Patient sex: M
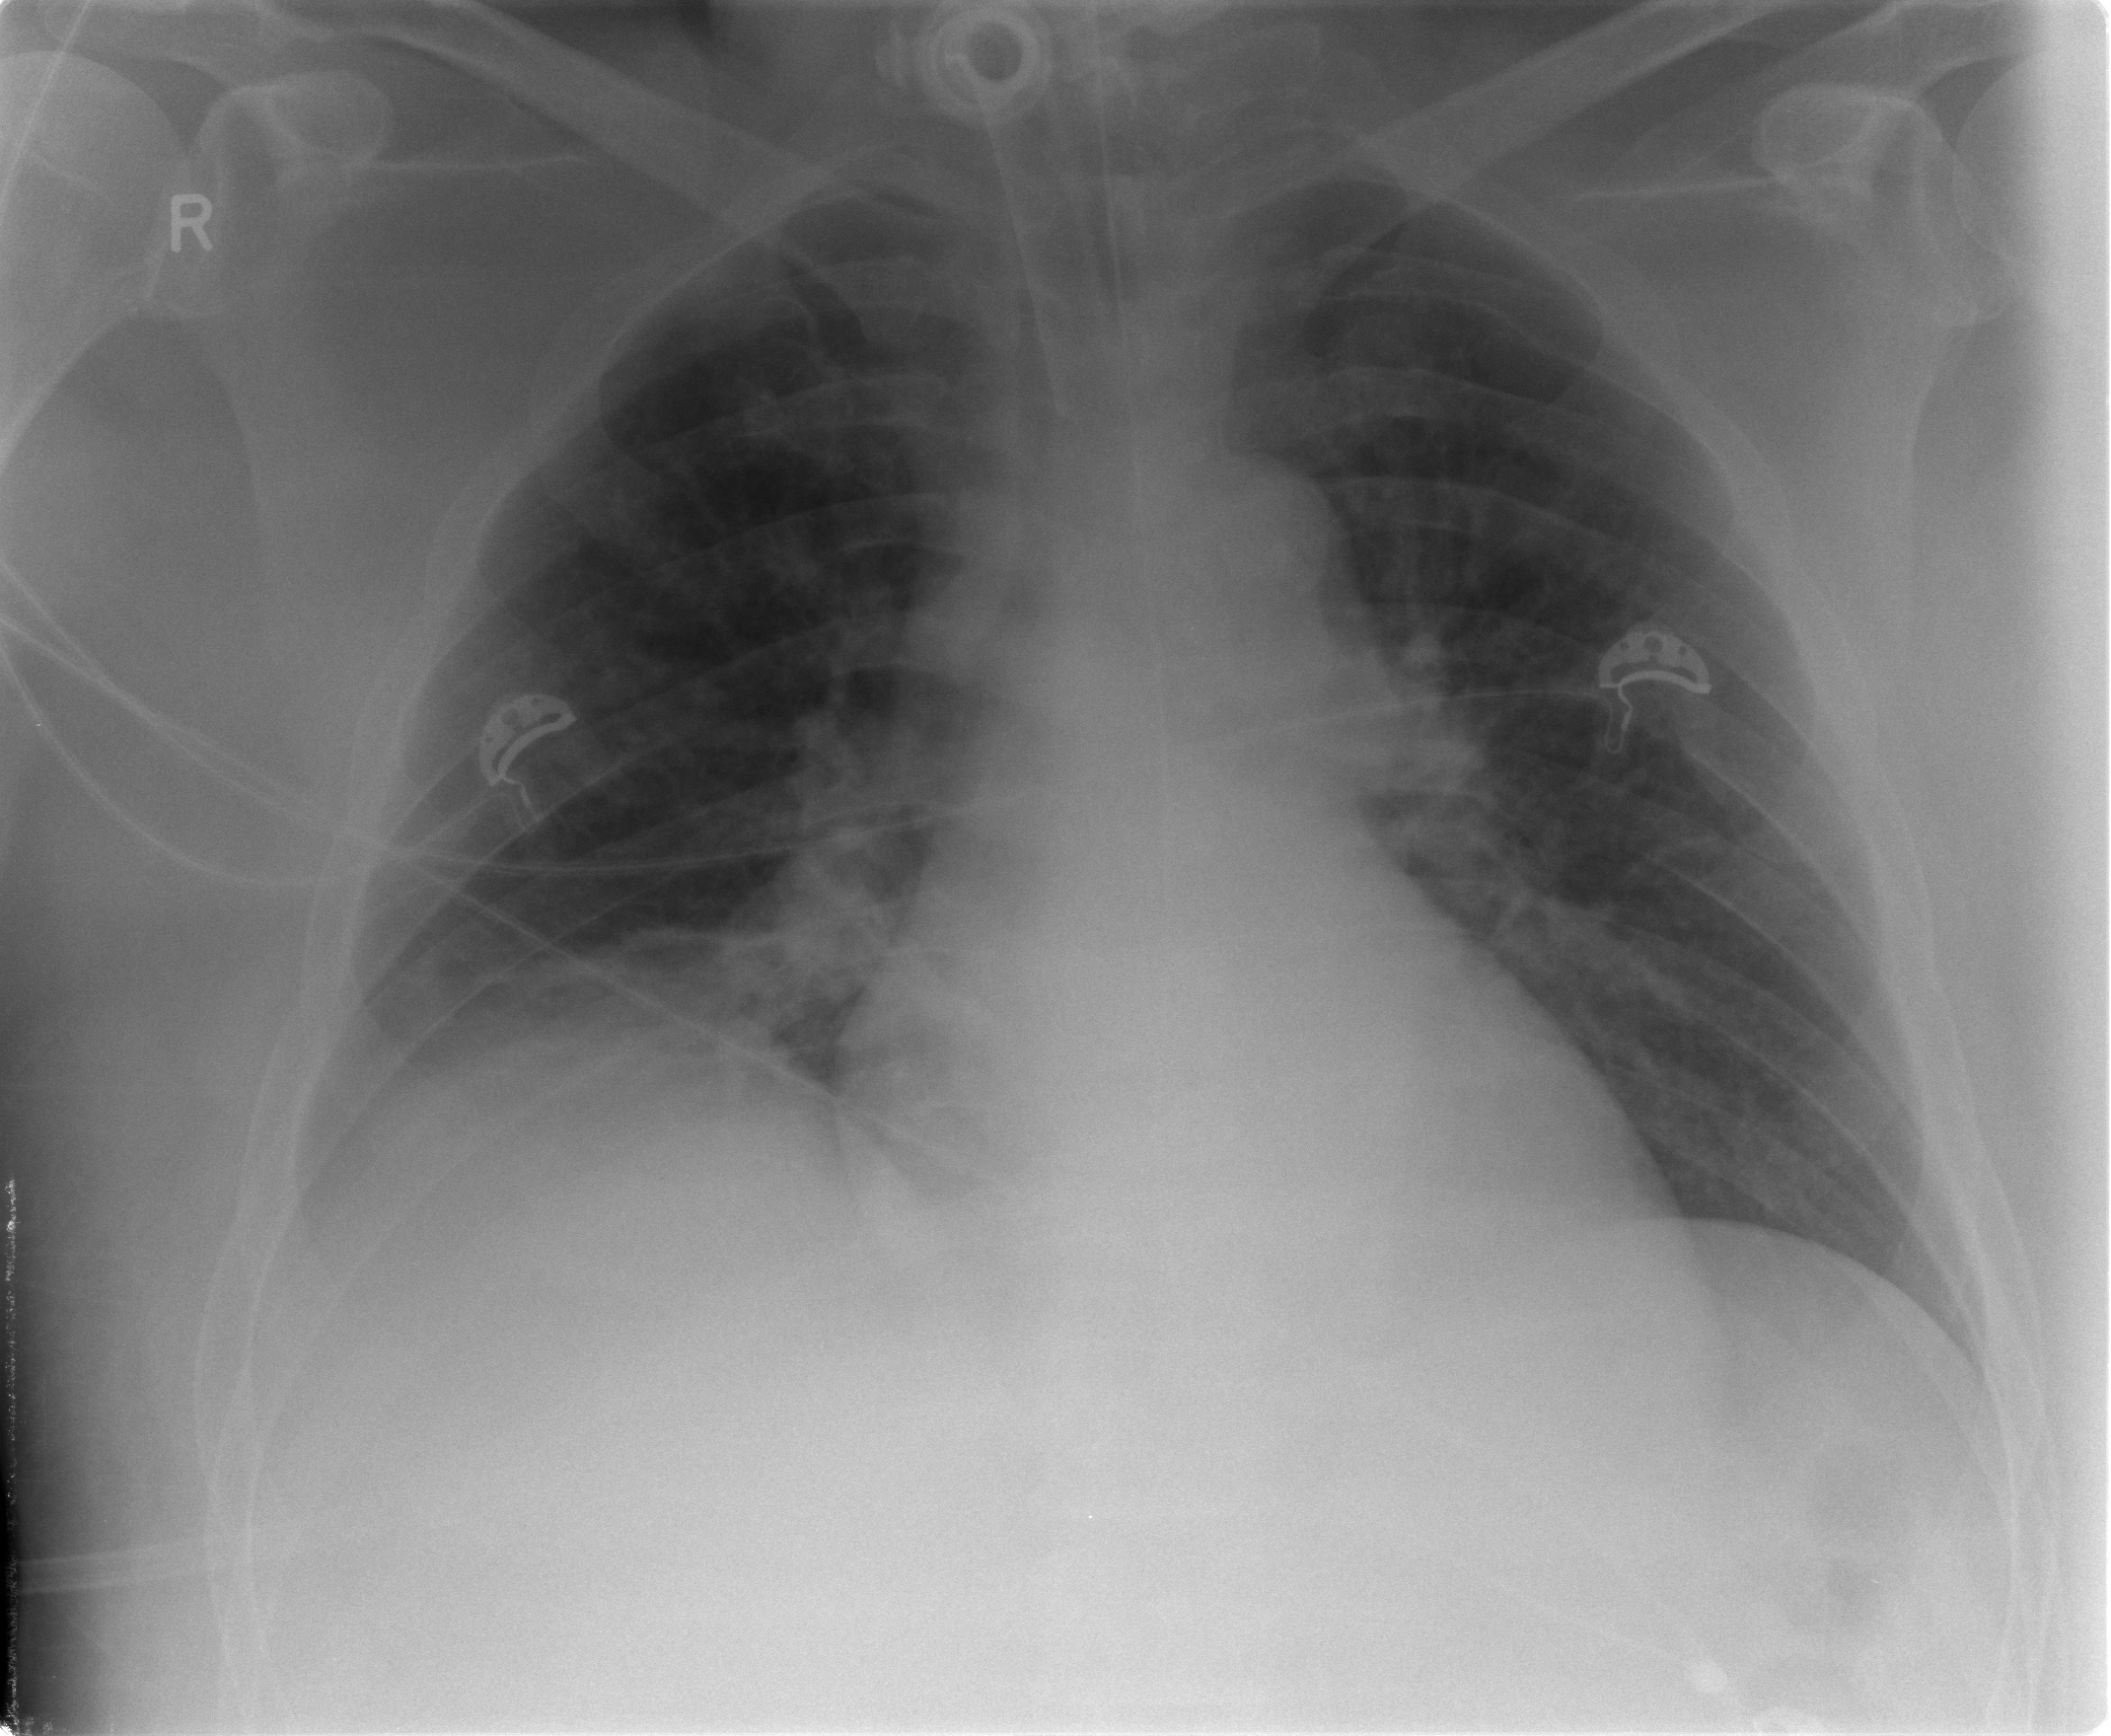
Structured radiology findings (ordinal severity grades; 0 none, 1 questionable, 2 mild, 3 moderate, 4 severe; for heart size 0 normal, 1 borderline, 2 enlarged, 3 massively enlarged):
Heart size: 2
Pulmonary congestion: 2
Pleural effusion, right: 1
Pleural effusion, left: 0
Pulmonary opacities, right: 0
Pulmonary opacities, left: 0
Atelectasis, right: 2
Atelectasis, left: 2